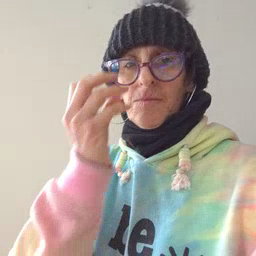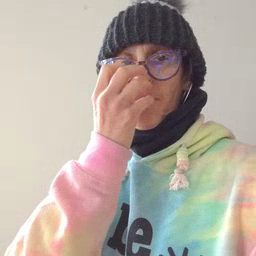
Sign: clown